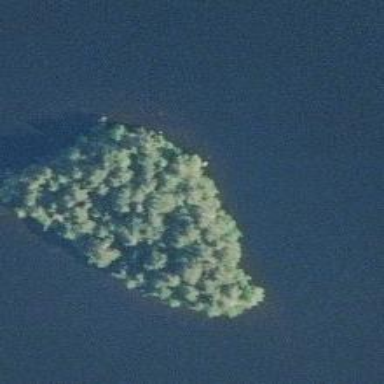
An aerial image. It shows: Islet.